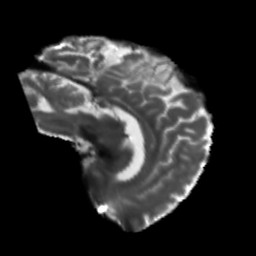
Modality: T2w
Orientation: sagittal
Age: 43
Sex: male
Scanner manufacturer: siemens
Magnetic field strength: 3 T
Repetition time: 5.47 s
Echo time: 0.0854 s